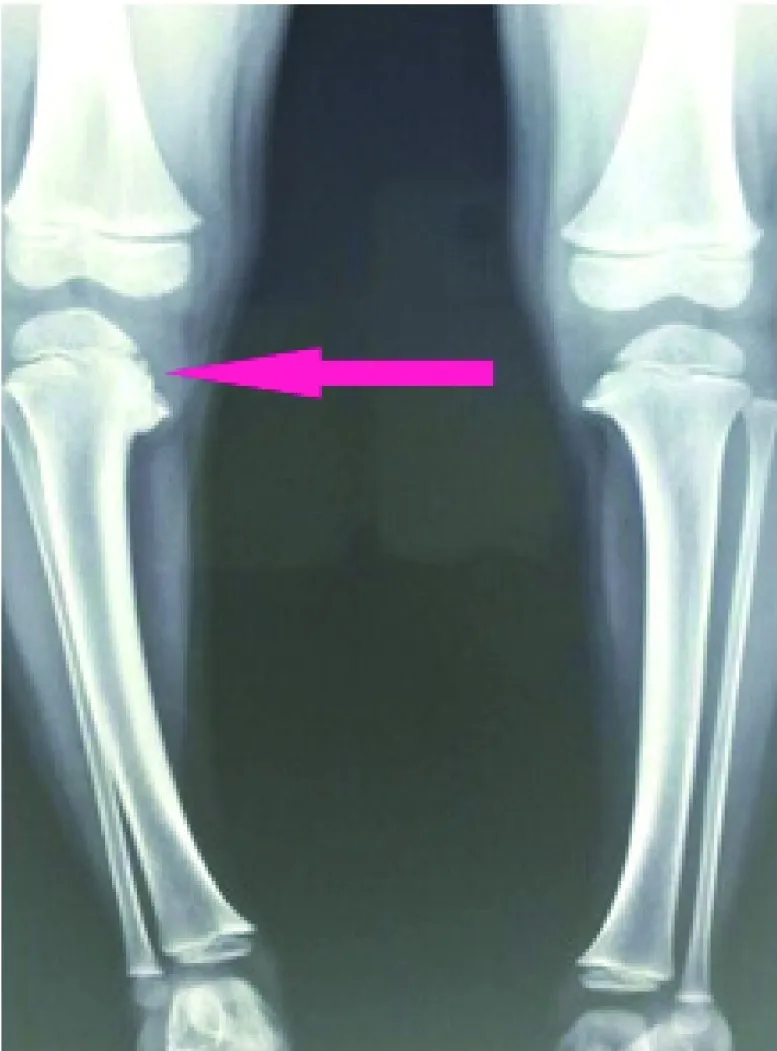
X-ray shows depression of medial tibial plateau with beaking of posteromedial tibial metaphysis.
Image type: radiology (x_ray)